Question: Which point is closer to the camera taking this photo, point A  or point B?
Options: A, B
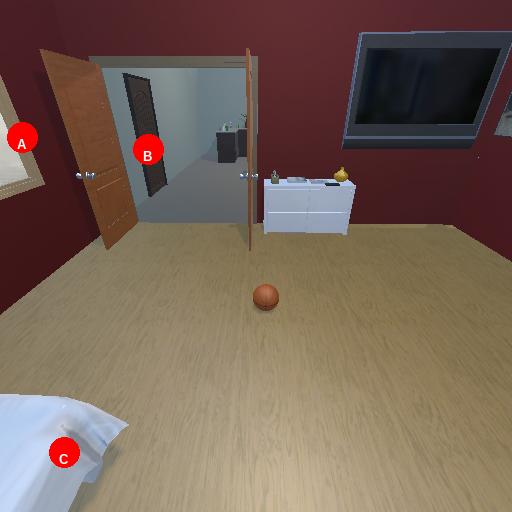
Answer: A